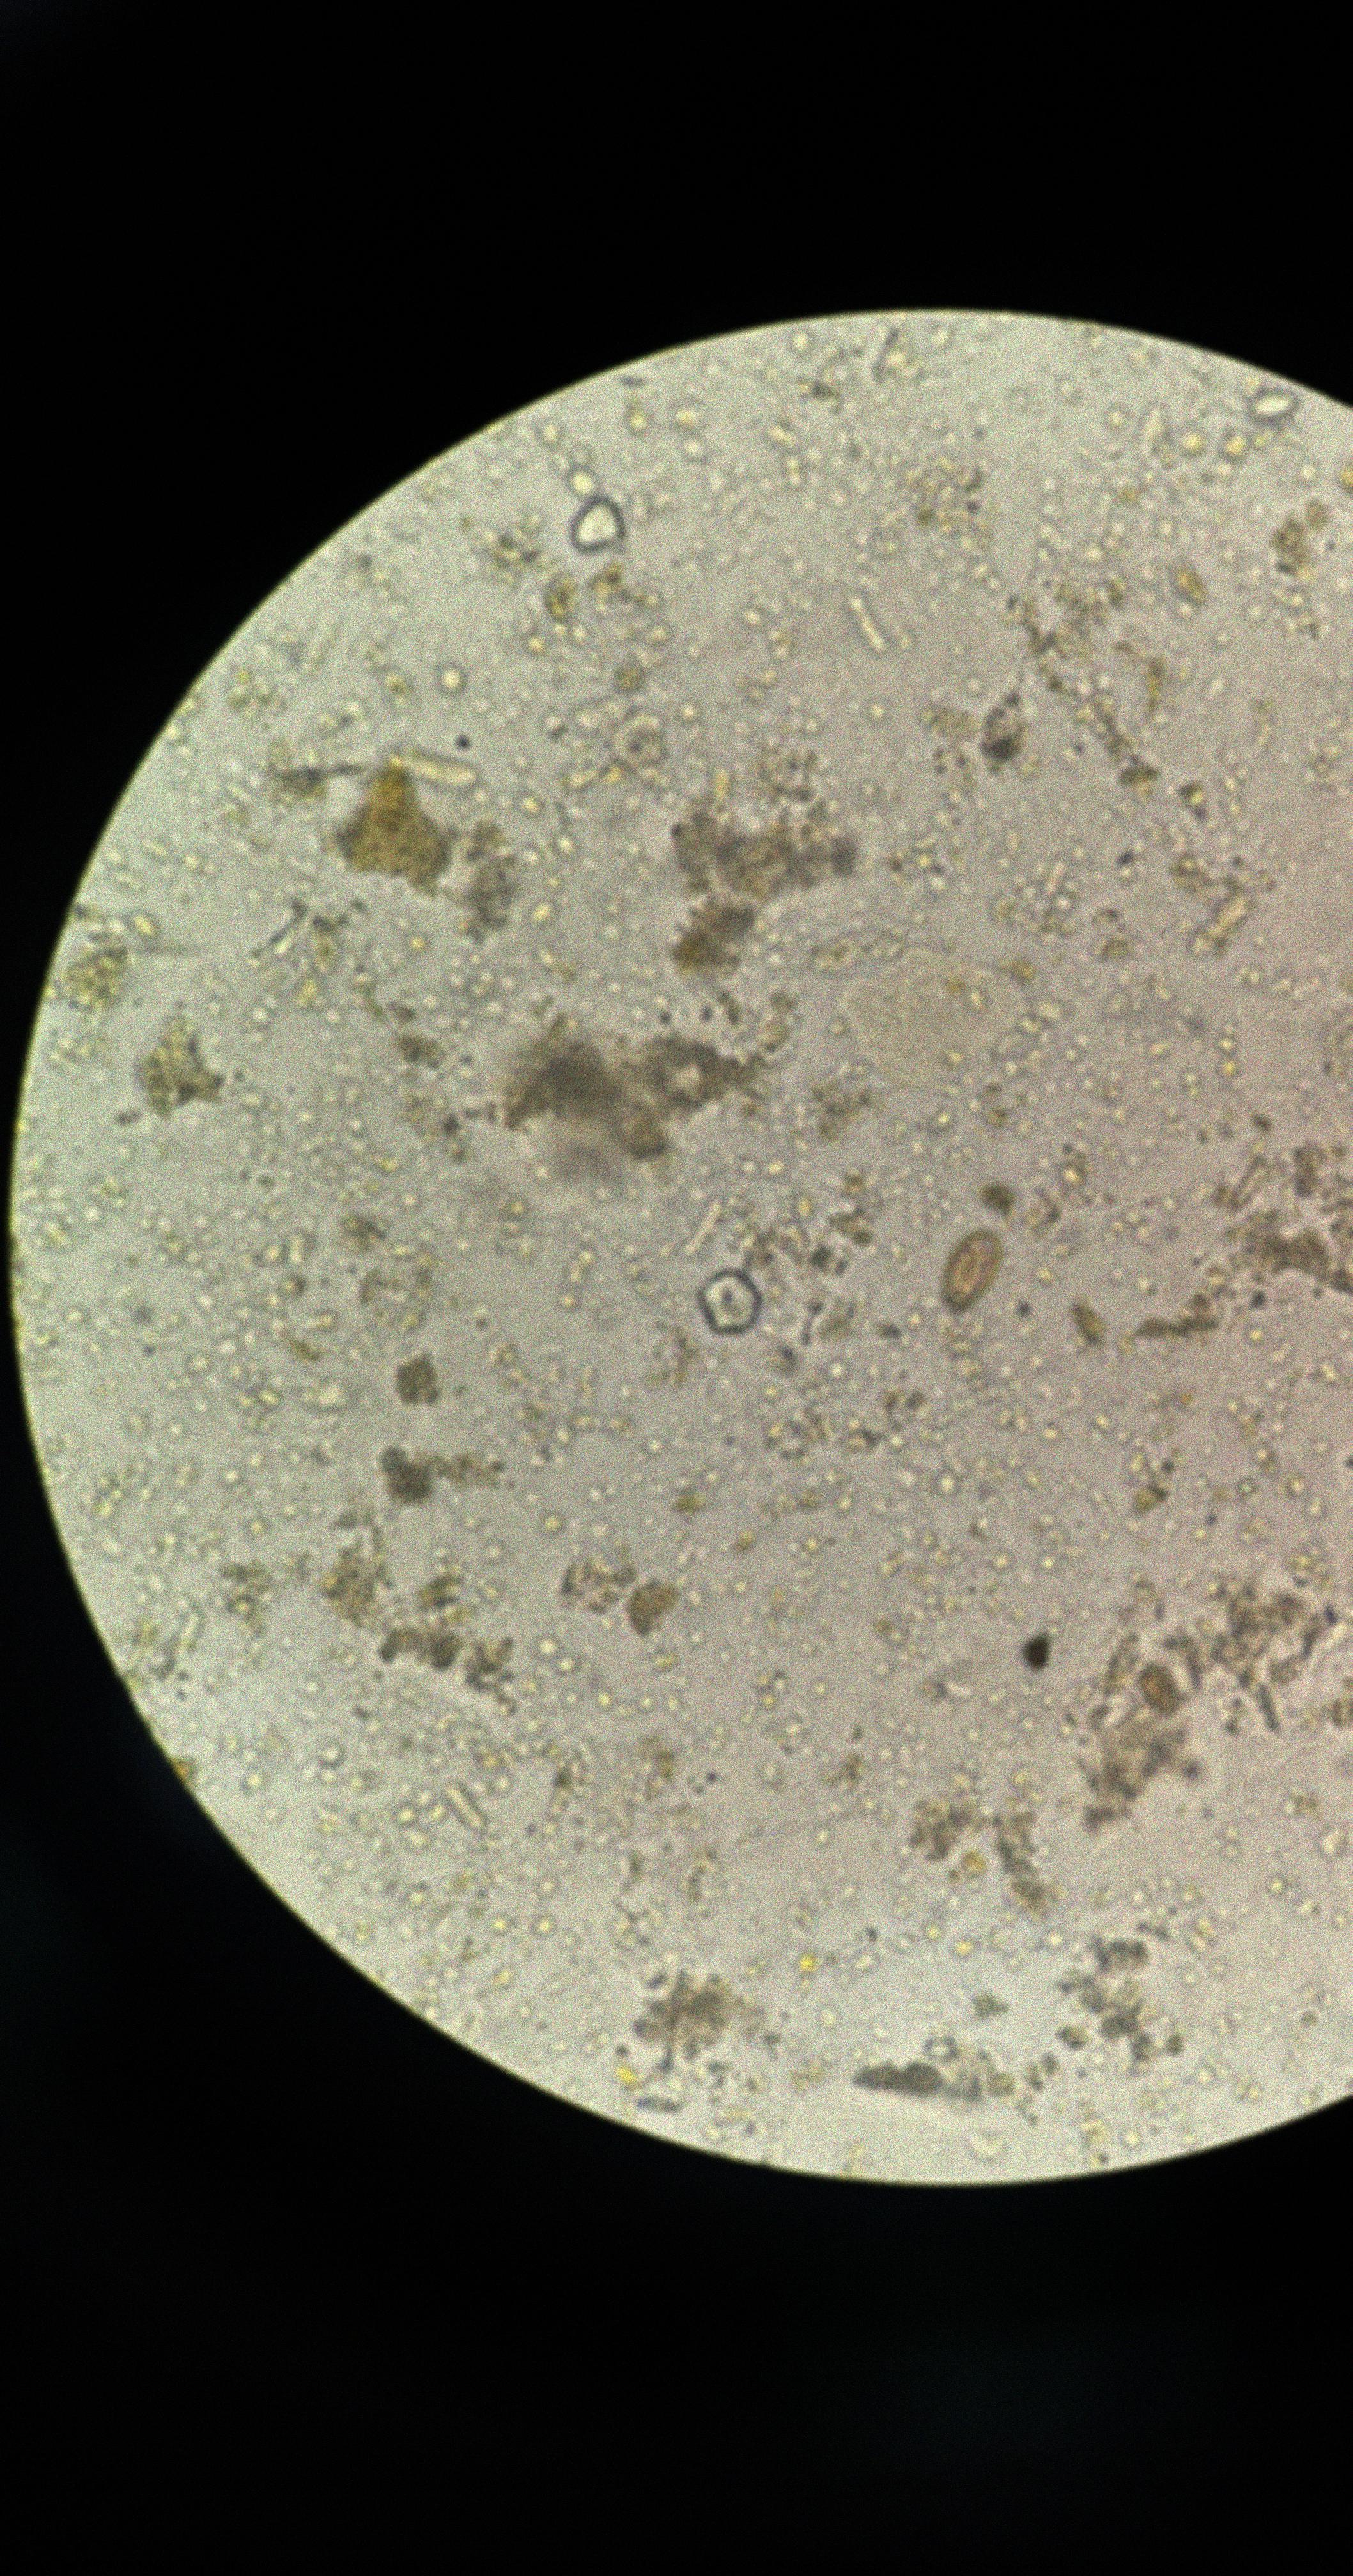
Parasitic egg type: Opisthorchis viverrine